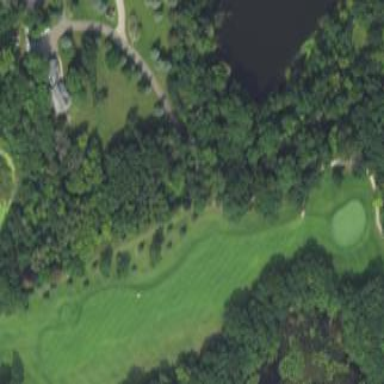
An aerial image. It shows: Grassy area designated as golf fairway.